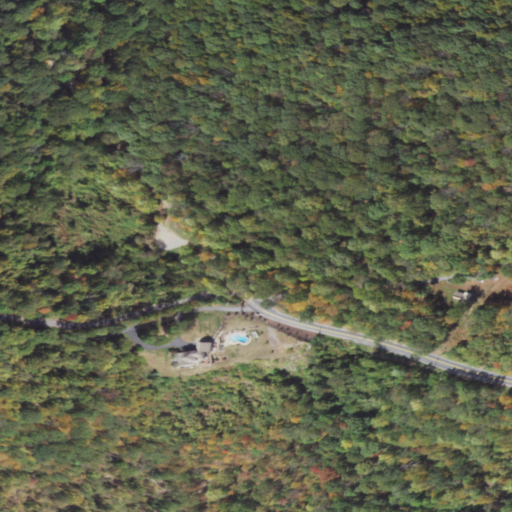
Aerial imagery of gap in Pennsylvania named Millers Gap containing deciduous forest, open development, and pasture